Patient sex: F
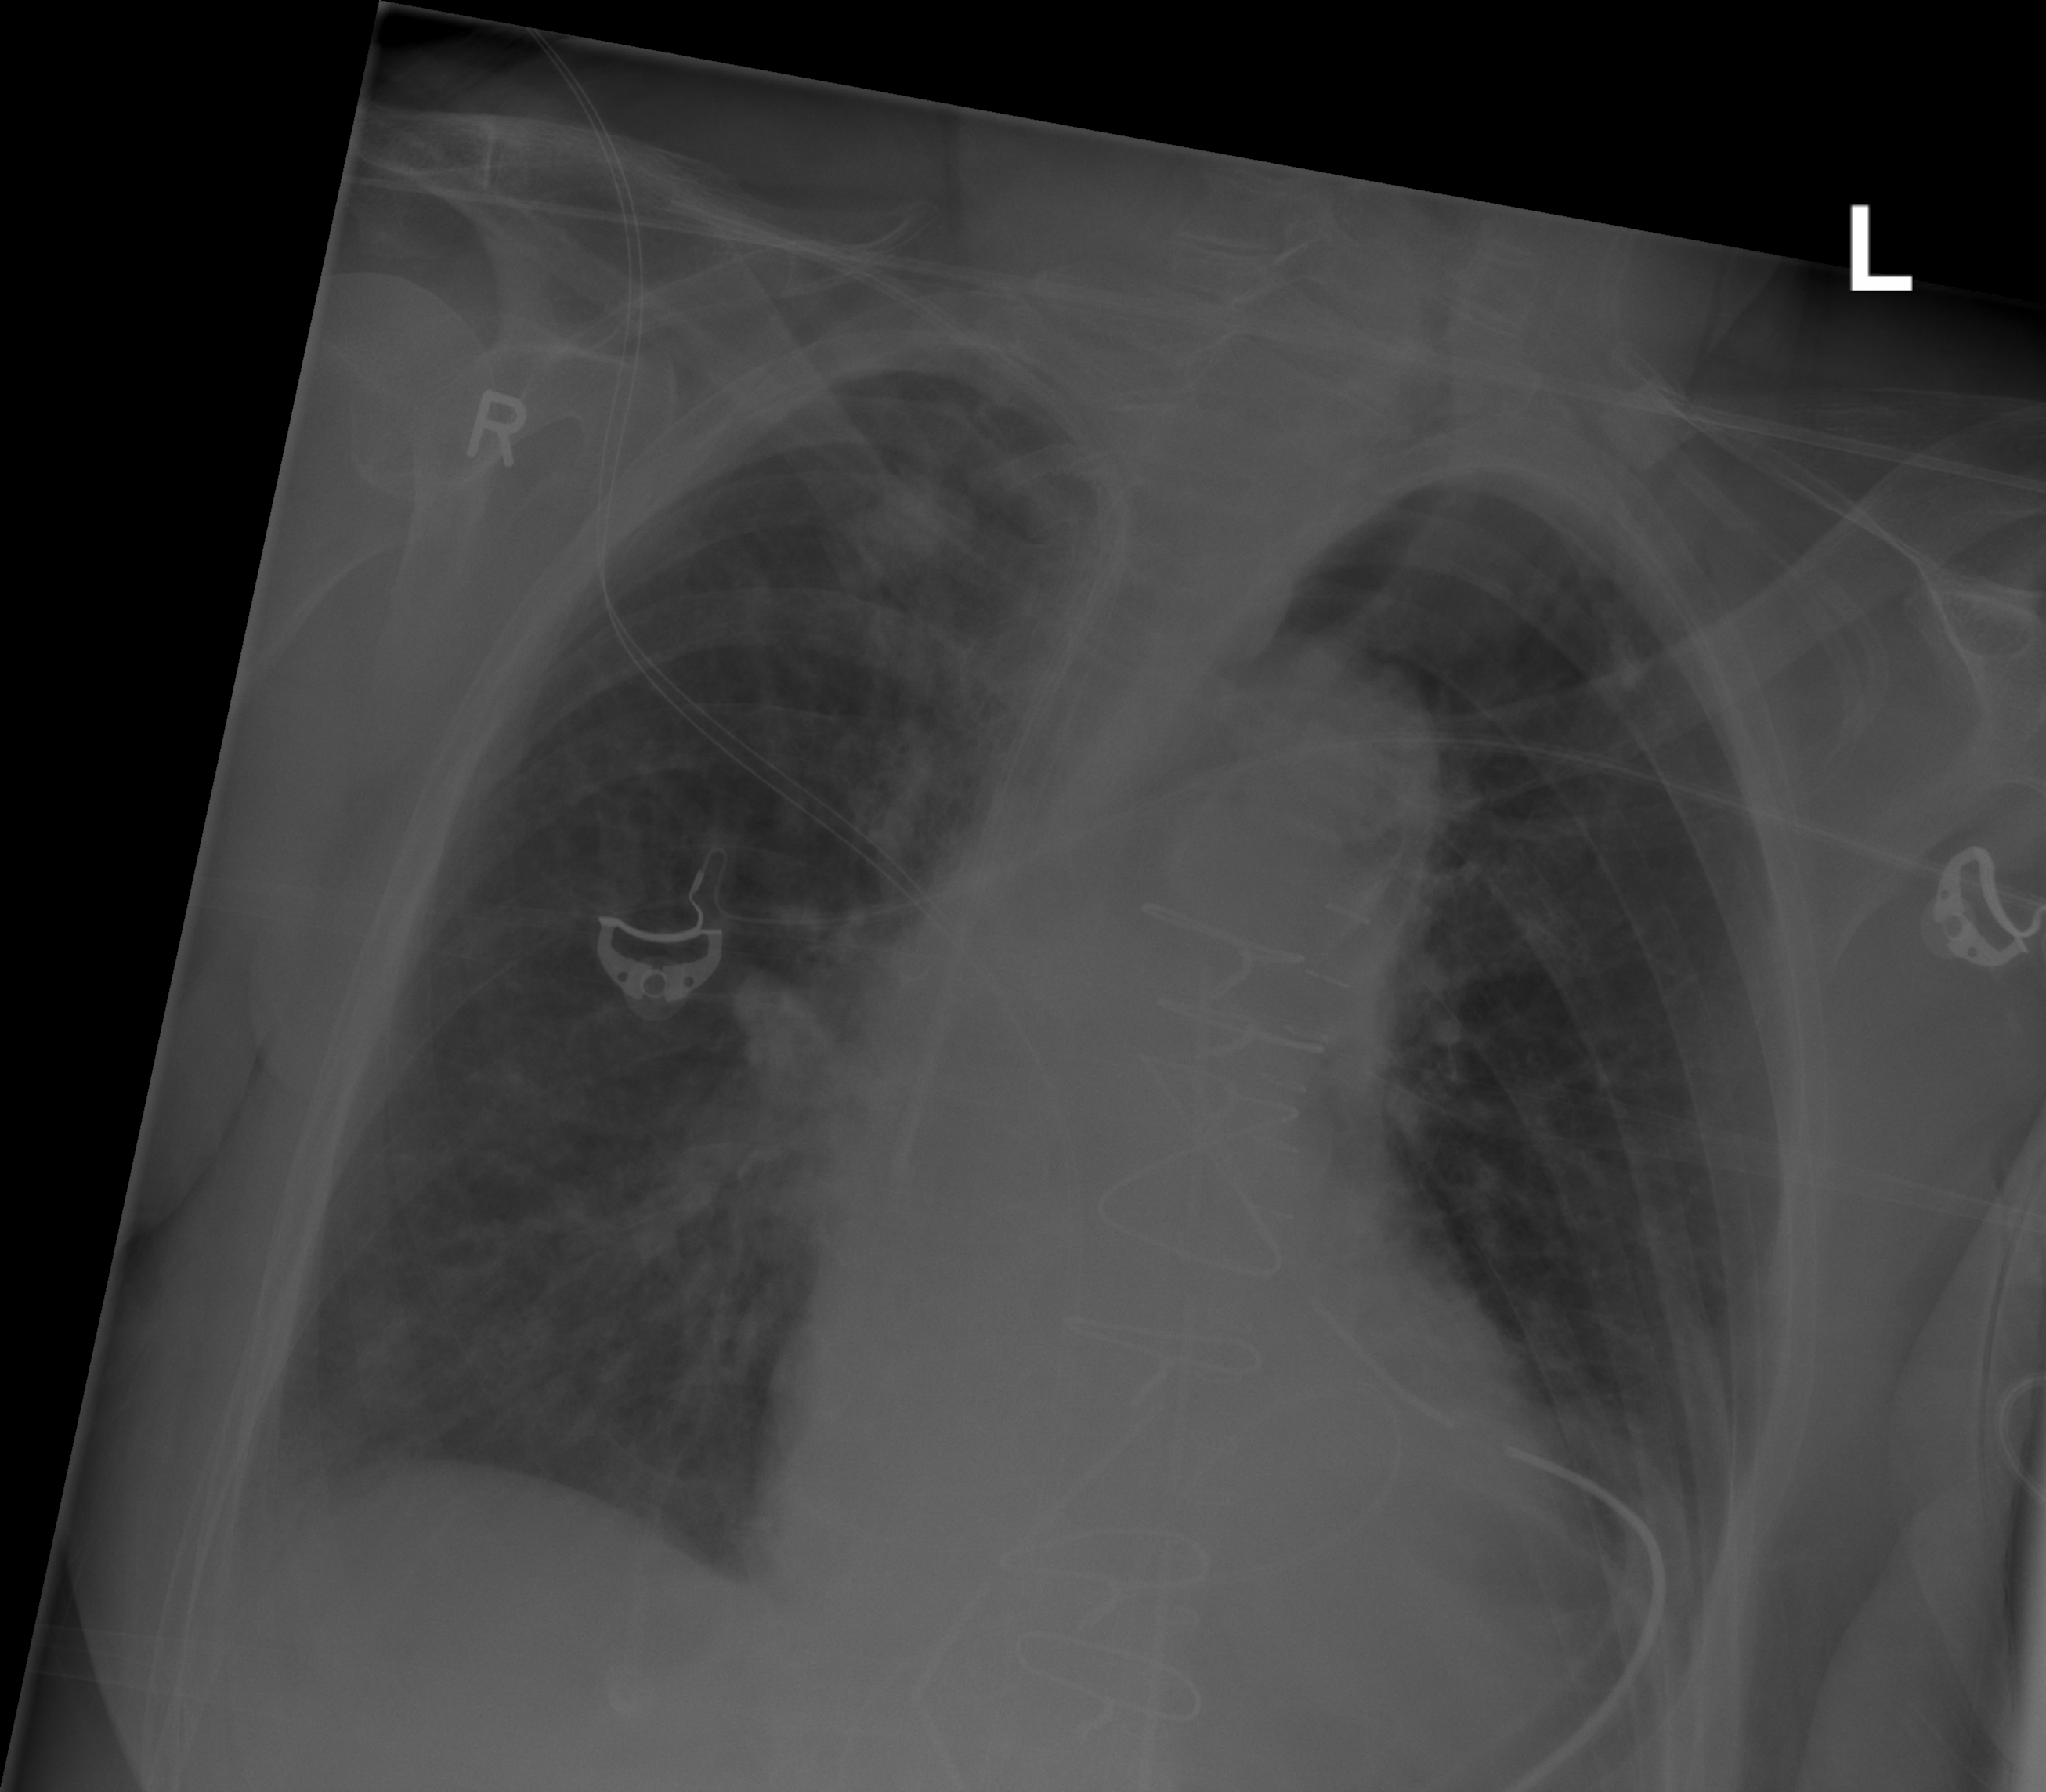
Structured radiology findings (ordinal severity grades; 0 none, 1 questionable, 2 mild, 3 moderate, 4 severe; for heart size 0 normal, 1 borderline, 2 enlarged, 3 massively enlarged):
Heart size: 1
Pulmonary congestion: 0
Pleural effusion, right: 0
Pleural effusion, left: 2
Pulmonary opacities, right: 0
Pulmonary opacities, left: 0
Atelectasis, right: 0
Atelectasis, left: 2